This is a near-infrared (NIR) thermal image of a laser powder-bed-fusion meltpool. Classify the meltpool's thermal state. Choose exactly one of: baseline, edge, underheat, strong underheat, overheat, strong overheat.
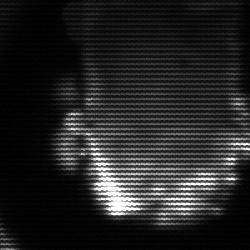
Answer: baseline